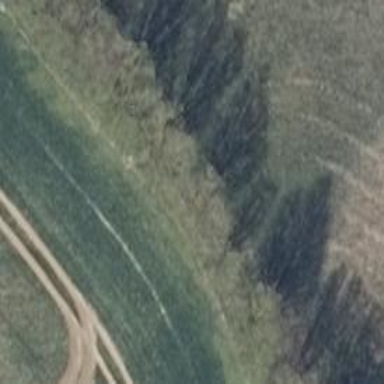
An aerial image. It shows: Row of deciduous broadleaved trees.